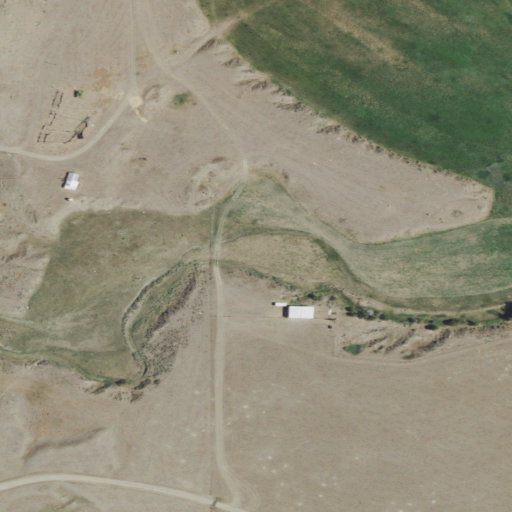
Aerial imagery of valley in Montana named Haley Coulee containing grassland, shrub, herbaceous wetlands, and open development